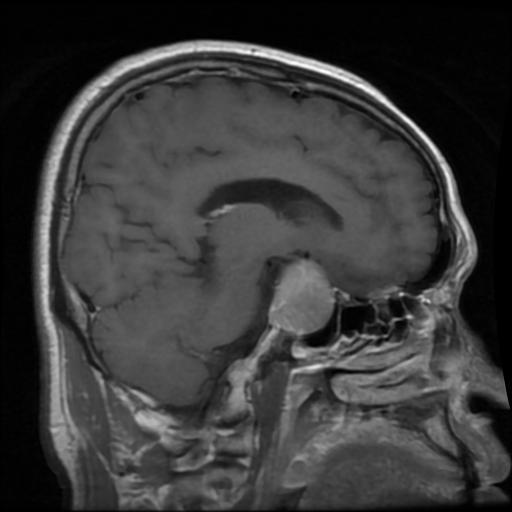
Label: pituitary